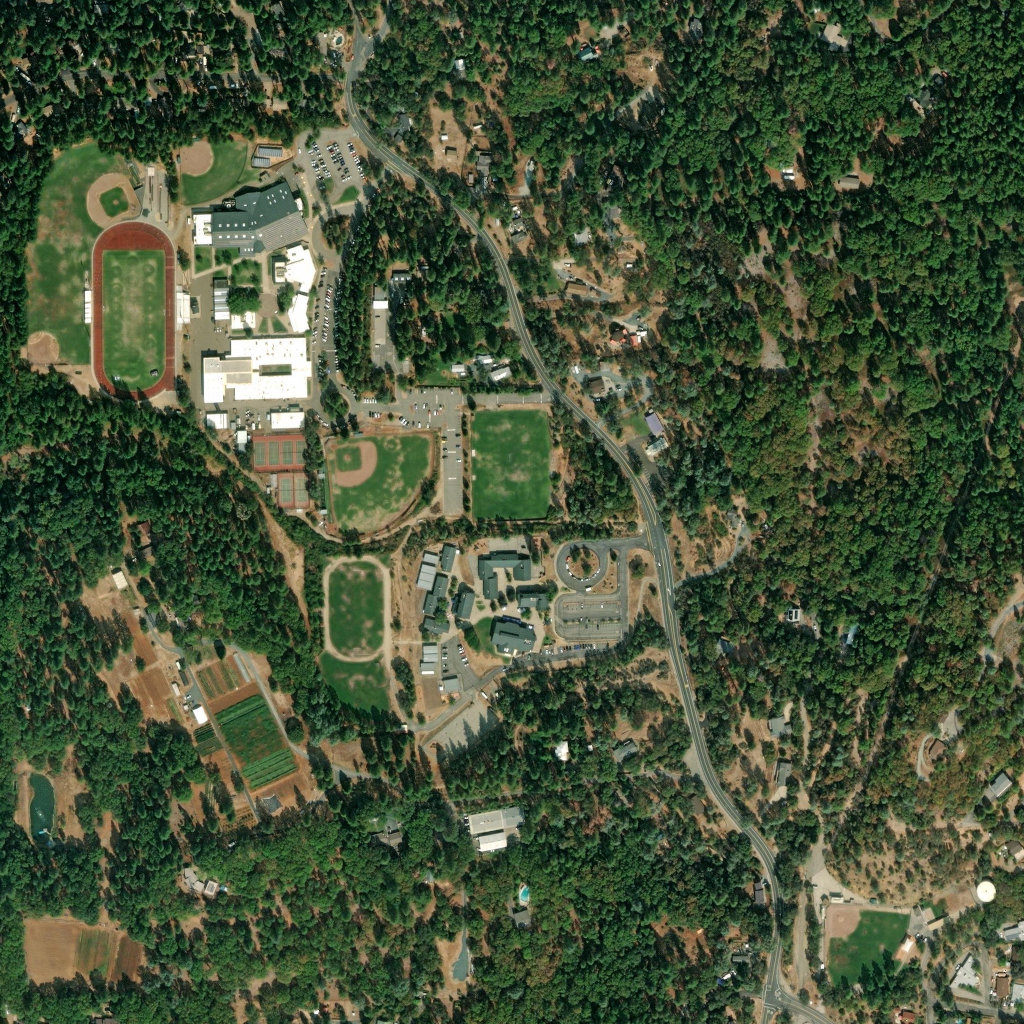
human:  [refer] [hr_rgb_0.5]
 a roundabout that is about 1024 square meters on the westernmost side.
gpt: <box>[[30, 37, 35, 42, 0]]</box>